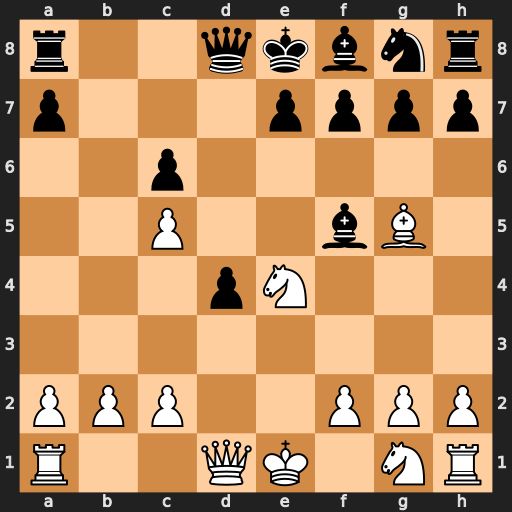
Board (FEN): r2qkbnr/p3pppp/2p5/2P2bB1/3pN3/8/PPP2PPP/R2QK1NR
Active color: w
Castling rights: KQkq
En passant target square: -
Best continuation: Nd6+ exd6 Bxd8